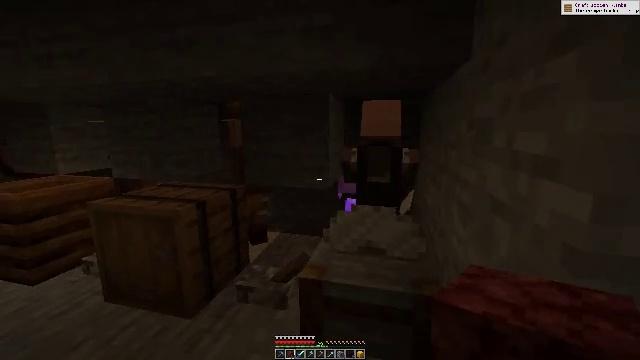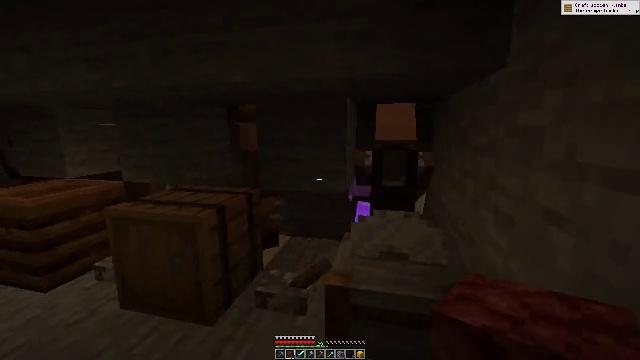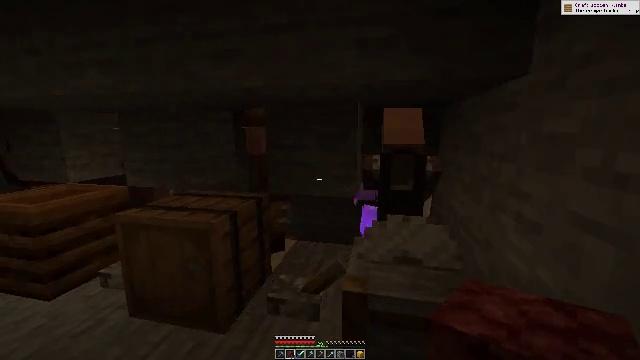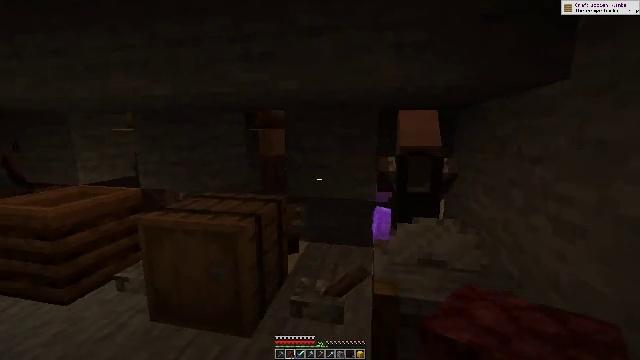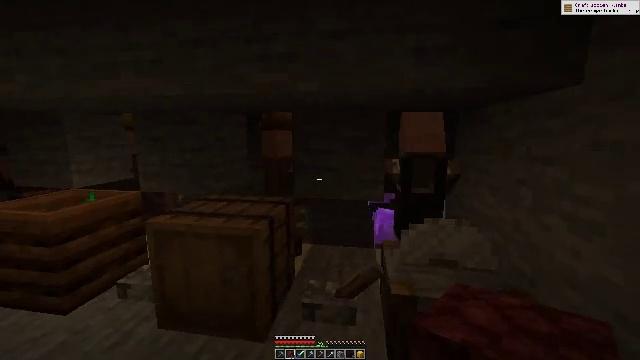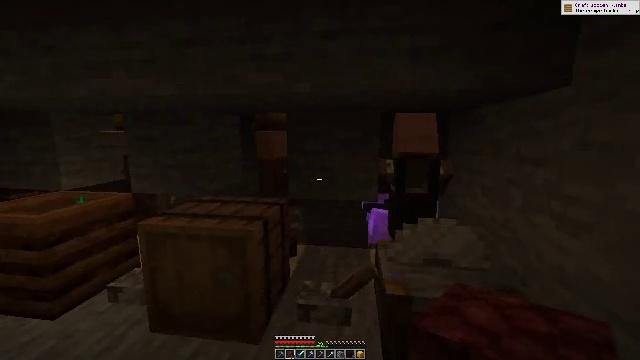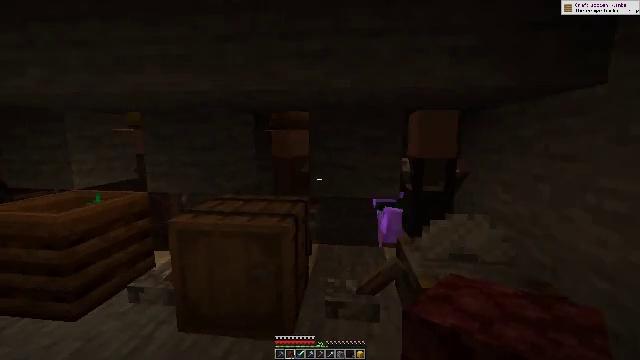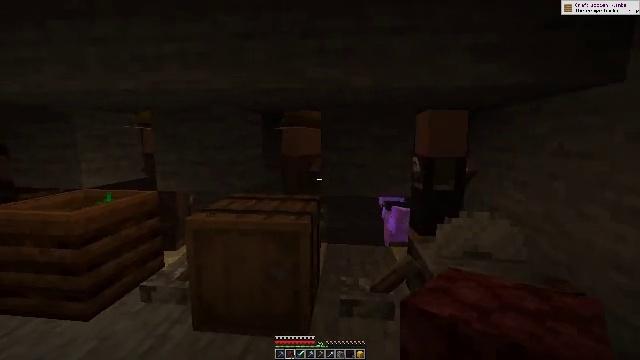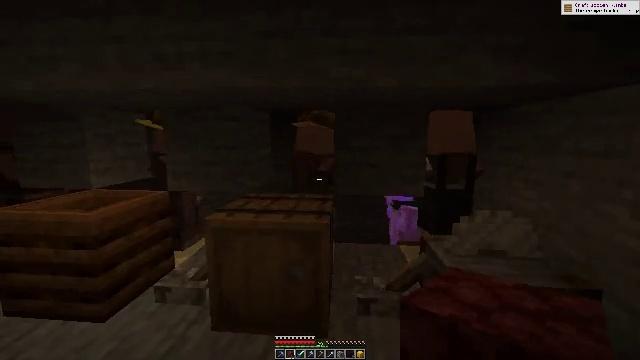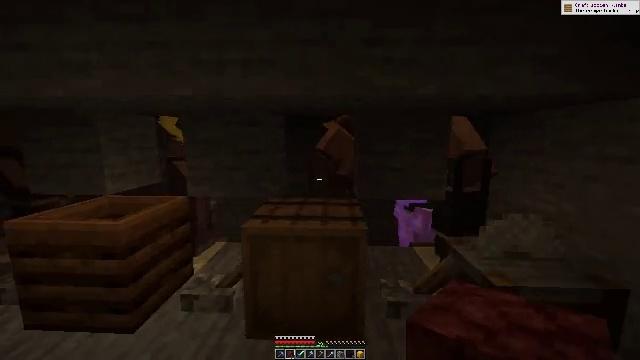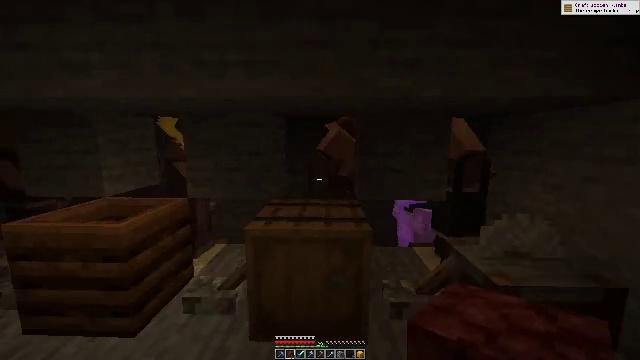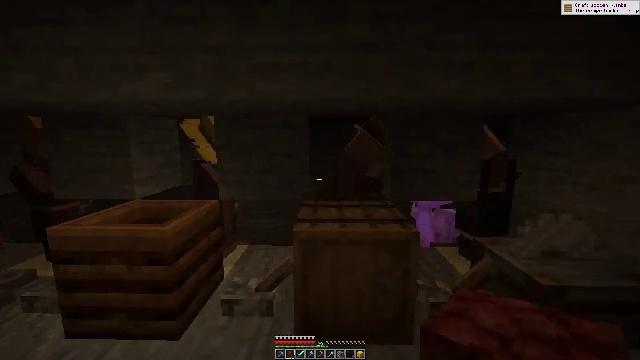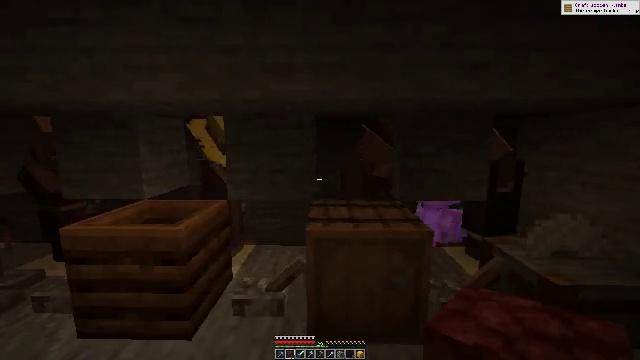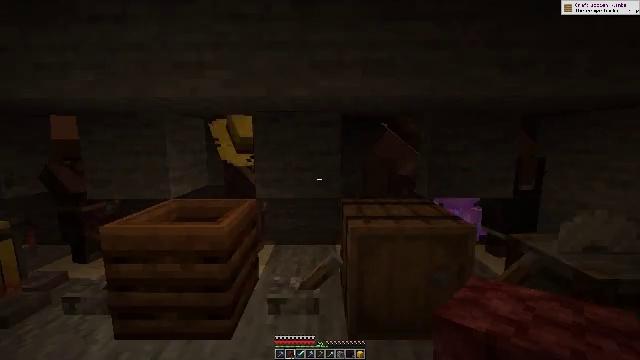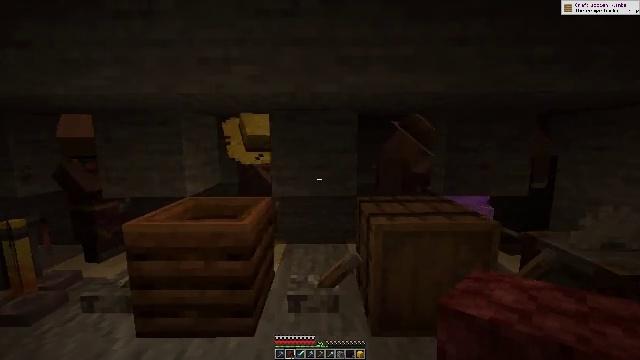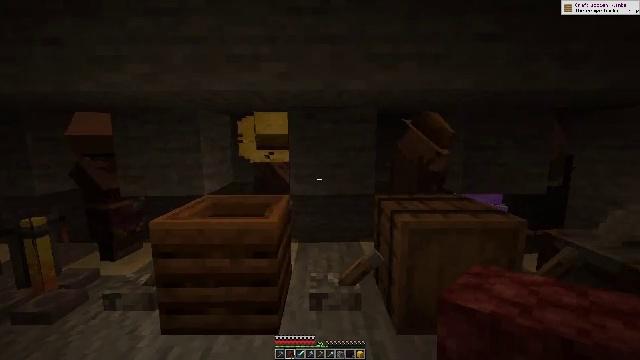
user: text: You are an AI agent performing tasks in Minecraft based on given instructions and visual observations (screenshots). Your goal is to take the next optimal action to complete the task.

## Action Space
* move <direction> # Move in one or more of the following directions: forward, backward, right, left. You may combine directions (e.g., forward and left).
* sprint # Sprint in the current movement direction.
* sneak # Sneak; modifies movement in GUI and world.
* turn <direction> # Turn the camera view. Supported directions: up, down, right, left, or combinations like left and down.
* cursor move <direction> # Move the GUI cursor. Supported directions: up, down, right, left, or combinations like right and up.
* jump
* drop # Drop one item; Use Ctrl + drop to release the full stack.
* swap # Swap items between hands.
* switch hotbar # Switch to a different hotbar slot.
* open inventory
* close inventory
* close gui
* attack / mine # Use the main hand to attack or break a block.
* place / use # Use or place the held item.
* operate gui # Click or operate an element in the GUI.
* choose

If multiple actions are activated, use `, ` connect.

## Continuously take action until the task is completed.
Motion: motion action
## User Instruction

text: Harvest vines off the surface.
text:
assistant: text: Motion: move left
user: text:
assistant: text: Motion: move left, turn right
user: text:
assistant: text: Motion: move left
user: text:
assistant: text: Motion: move left, turn right
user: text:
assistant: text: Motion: move left, turn right
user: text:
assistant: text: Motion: move left, turn right
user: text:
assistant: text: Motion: move left
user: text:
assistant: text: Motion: move left
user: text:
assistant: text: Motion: move left, turn right
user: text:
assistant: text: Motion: move left
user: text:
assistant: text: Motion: move left
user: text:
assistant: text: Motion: move left
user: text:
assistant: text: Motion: move left
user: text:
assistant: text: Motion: move left
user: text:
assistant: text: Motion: move left
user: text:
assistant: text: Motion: no_op
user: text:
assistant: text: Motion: no_op
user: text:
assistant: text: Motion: no_op
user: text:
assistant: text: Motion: no_op
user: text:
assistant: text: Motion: no_op
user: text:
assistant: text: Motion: no_op
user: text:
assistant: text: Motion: no_op
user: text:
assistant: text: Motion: no_op
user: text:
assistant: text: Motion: no_op
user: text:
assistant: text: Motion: turn left and down
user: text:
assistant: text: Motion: move left, turn left and down
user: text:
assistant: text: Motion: move left, turn left and down
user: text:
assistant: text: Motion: move left, turn left
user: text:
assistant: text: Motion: move left
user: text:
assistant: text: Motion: move left